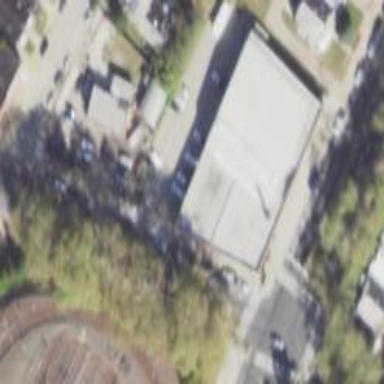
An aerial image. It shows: Industrial building.